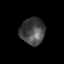
Tissue: skin
Cell type: Epithelial cells
Senescence score: 0.2475
Nuclear area (px): 650
Mean DAPI intensity: 69.437